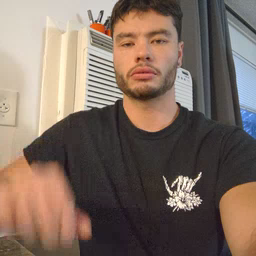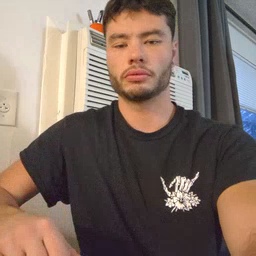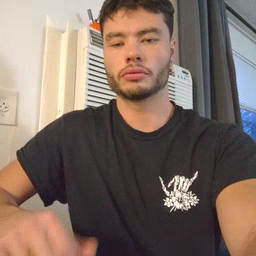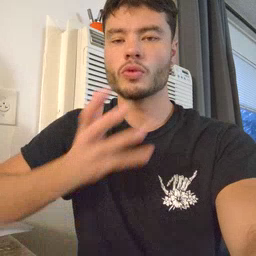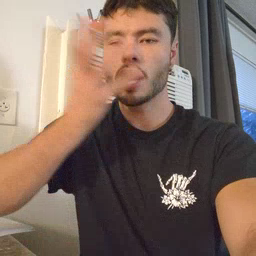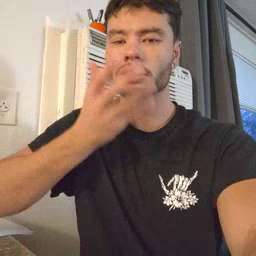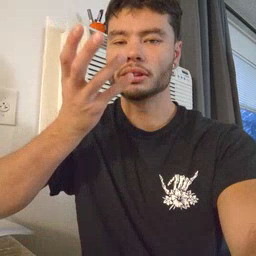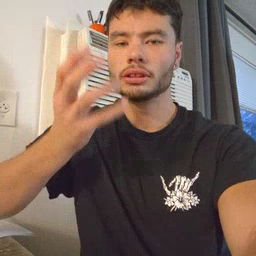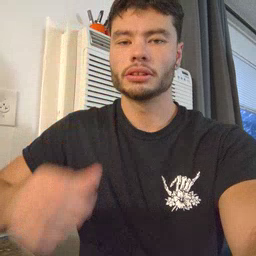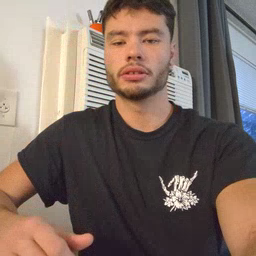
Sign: grass